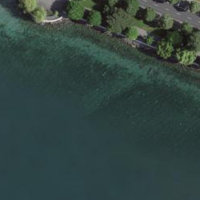
EUNIS habitat code: 14
Species observed at this site:
Scutigera coleoptrata